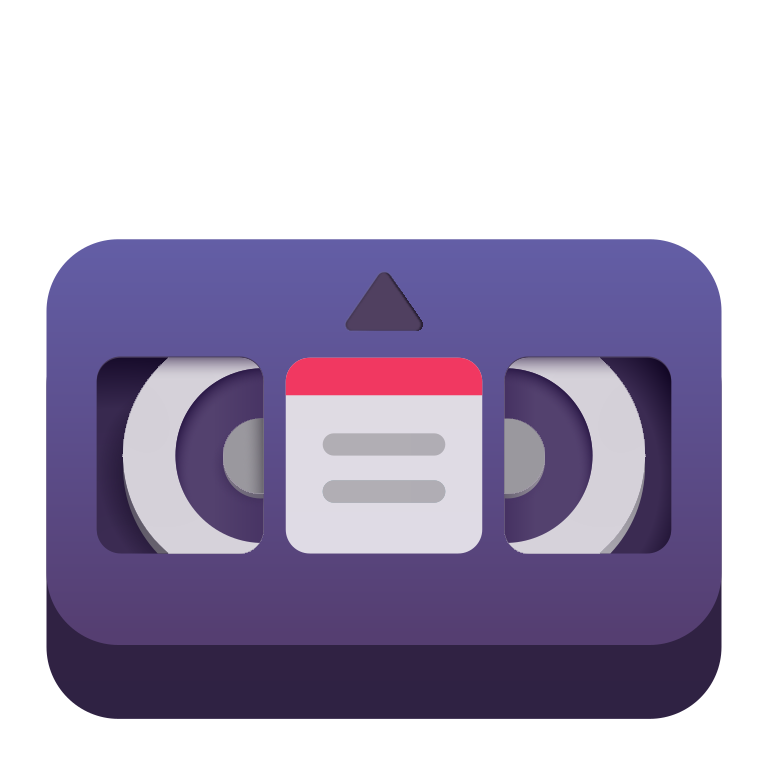
videocassette color